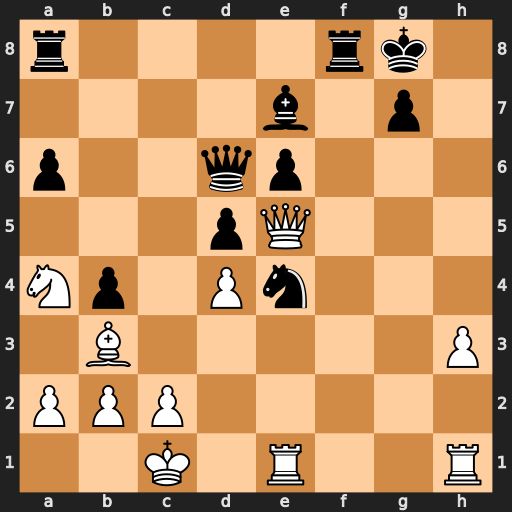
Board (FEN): r4rk1/4b1p1/p2qp3/3pQ3/Np1Pn3/1B5P/PPP5/2K1R2R
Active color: w
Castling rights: -
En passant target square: -
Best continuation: Rxe4 dxe4 Bxe6+